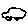
Label: car